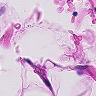
Metastatic tissue present: no